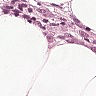
Metastatic tissue present: yes